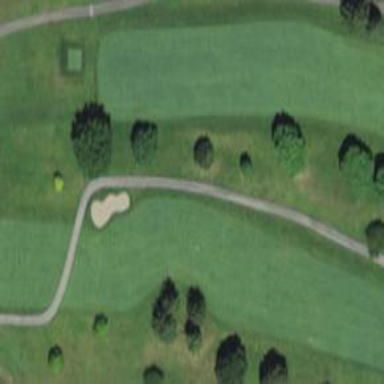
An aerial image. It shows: Golf fairway surrounded by grass.